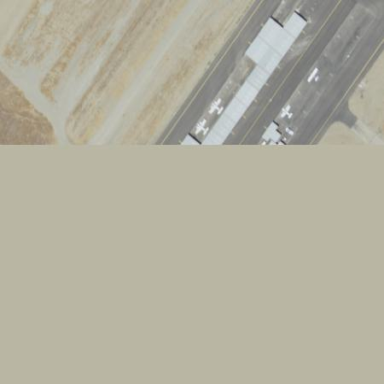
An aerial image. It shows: Apron at the airport.